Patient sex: M
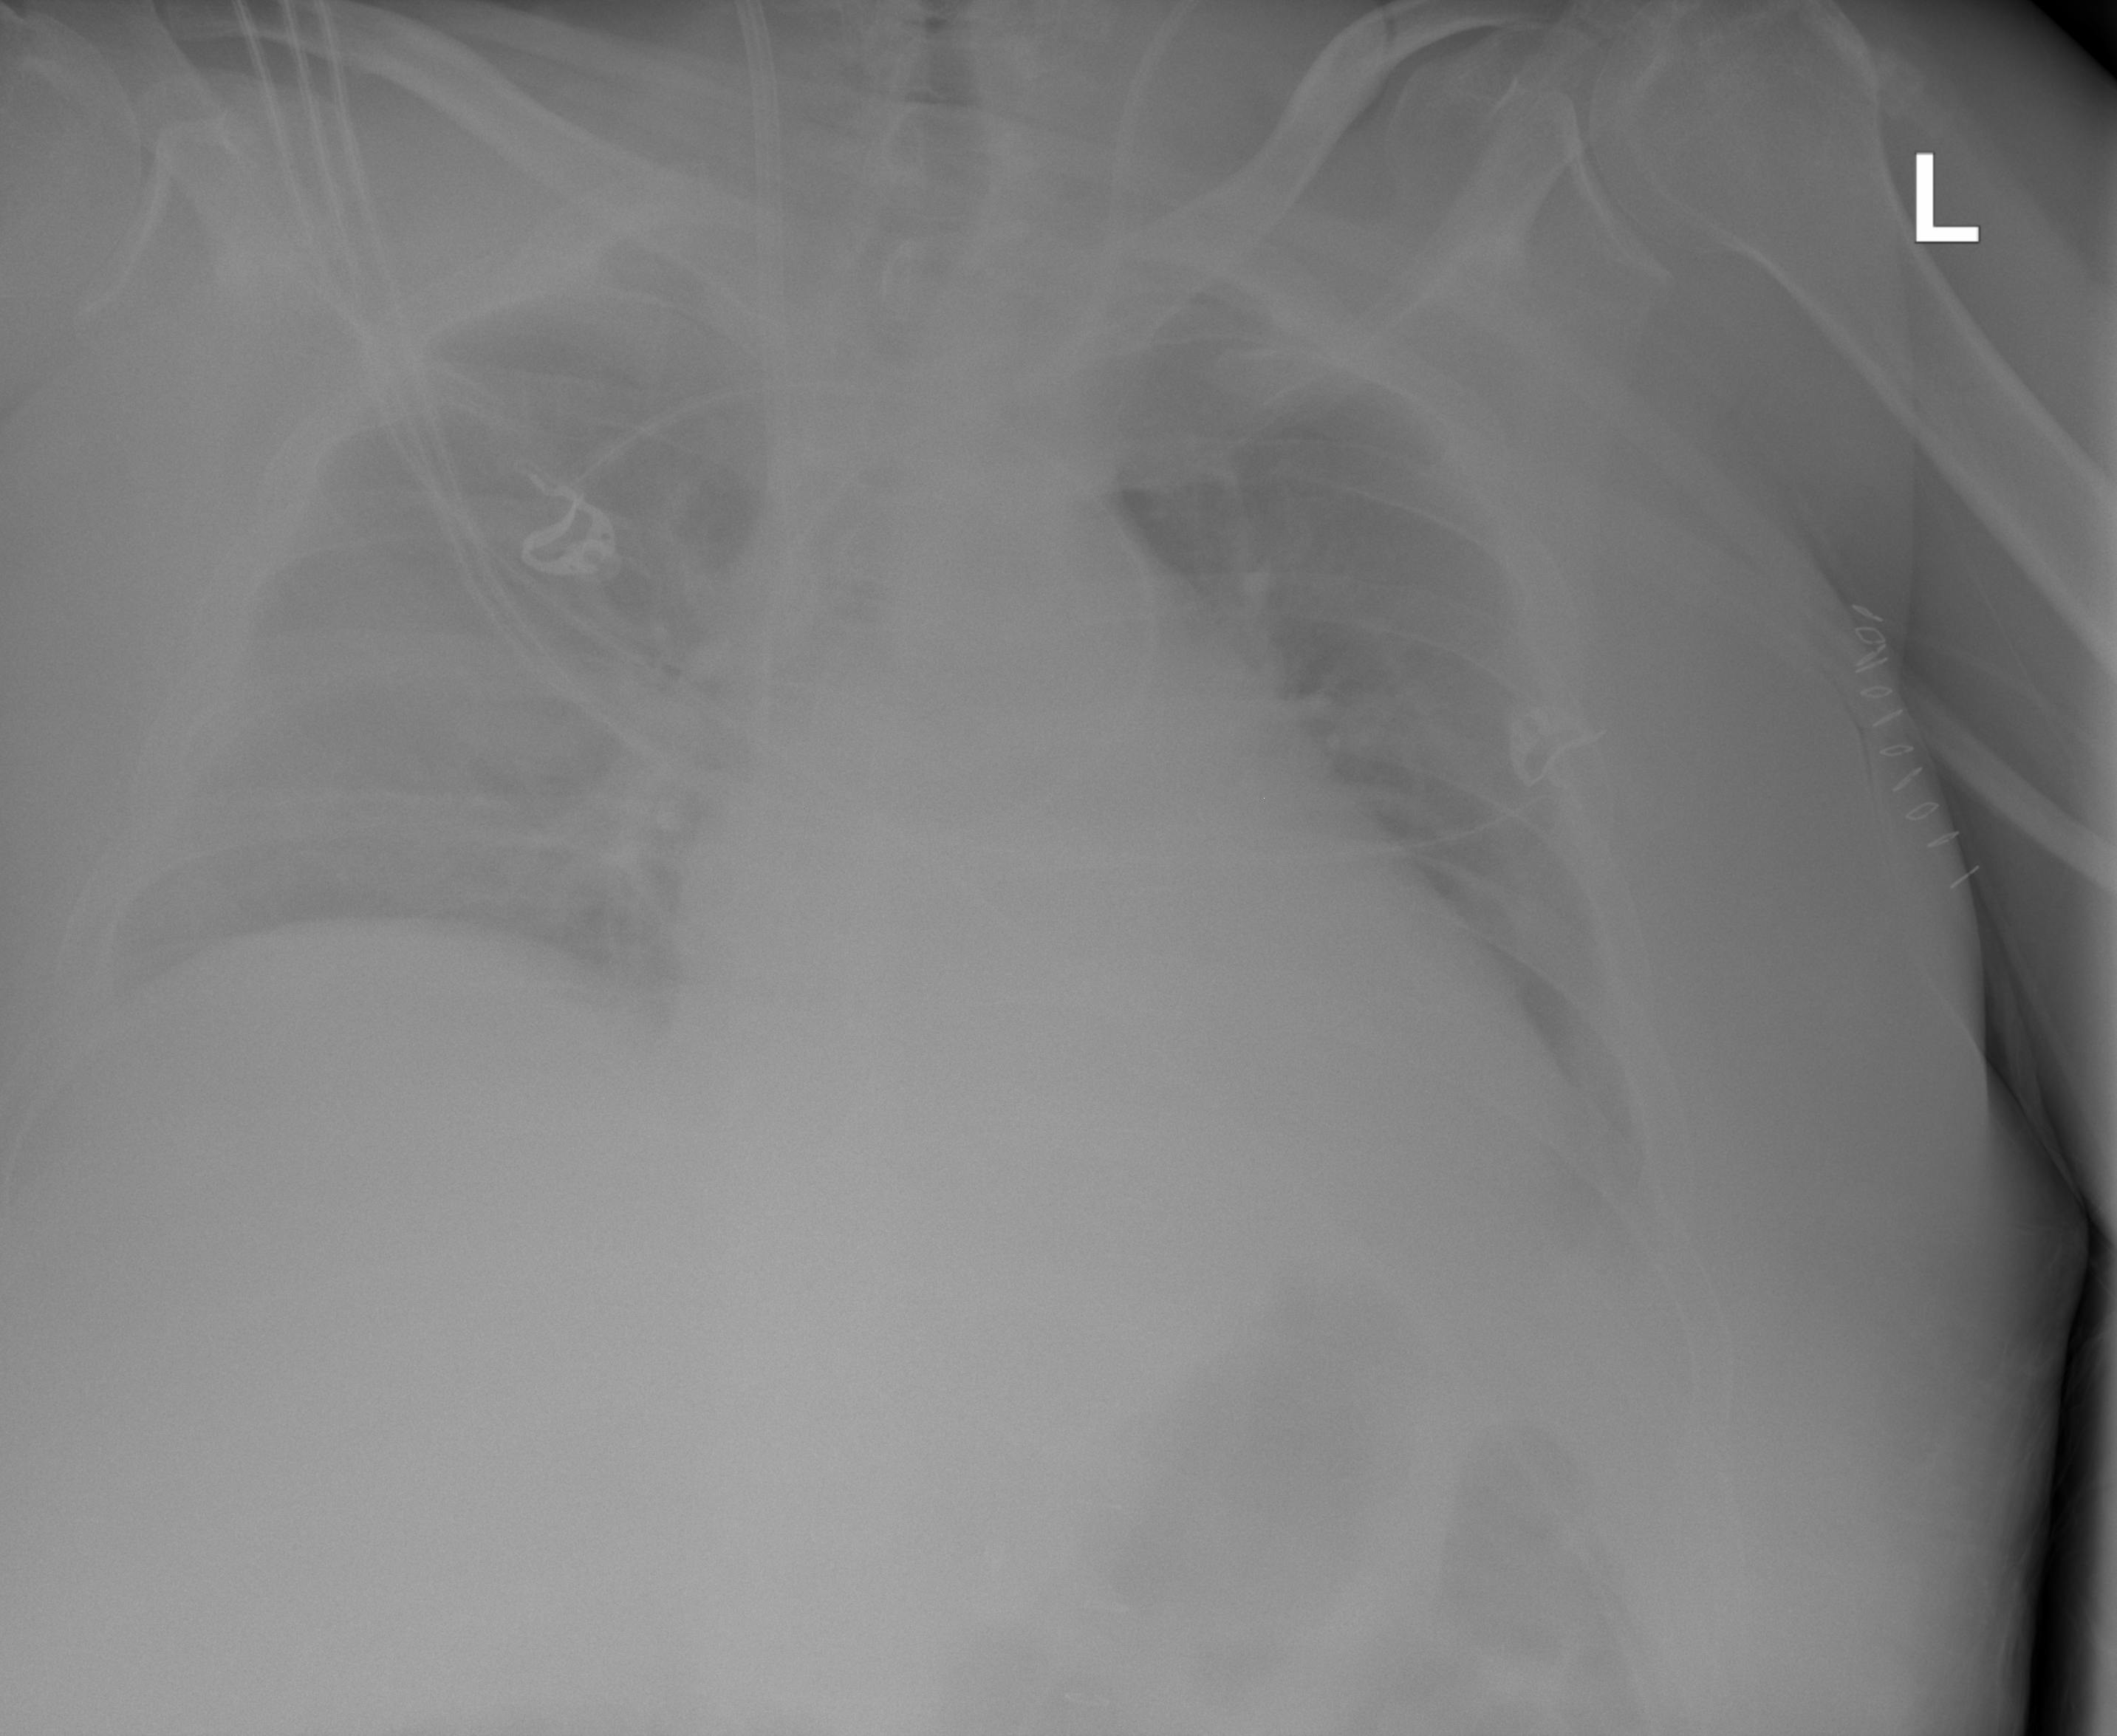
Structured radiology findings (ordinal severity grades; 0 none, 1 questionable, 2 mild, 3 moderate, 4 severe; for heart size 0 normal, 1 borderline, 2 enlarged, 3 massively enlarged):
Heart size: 0
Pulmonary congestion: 0
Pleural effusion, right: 2
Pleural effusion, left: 1
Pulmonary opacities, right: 0
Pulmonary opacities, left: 0
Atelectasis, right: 2
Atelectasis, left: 0